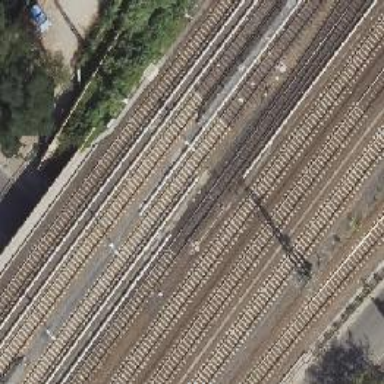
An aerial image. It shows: Bridge crossing over electrified light rail track in yard area.